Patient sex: M
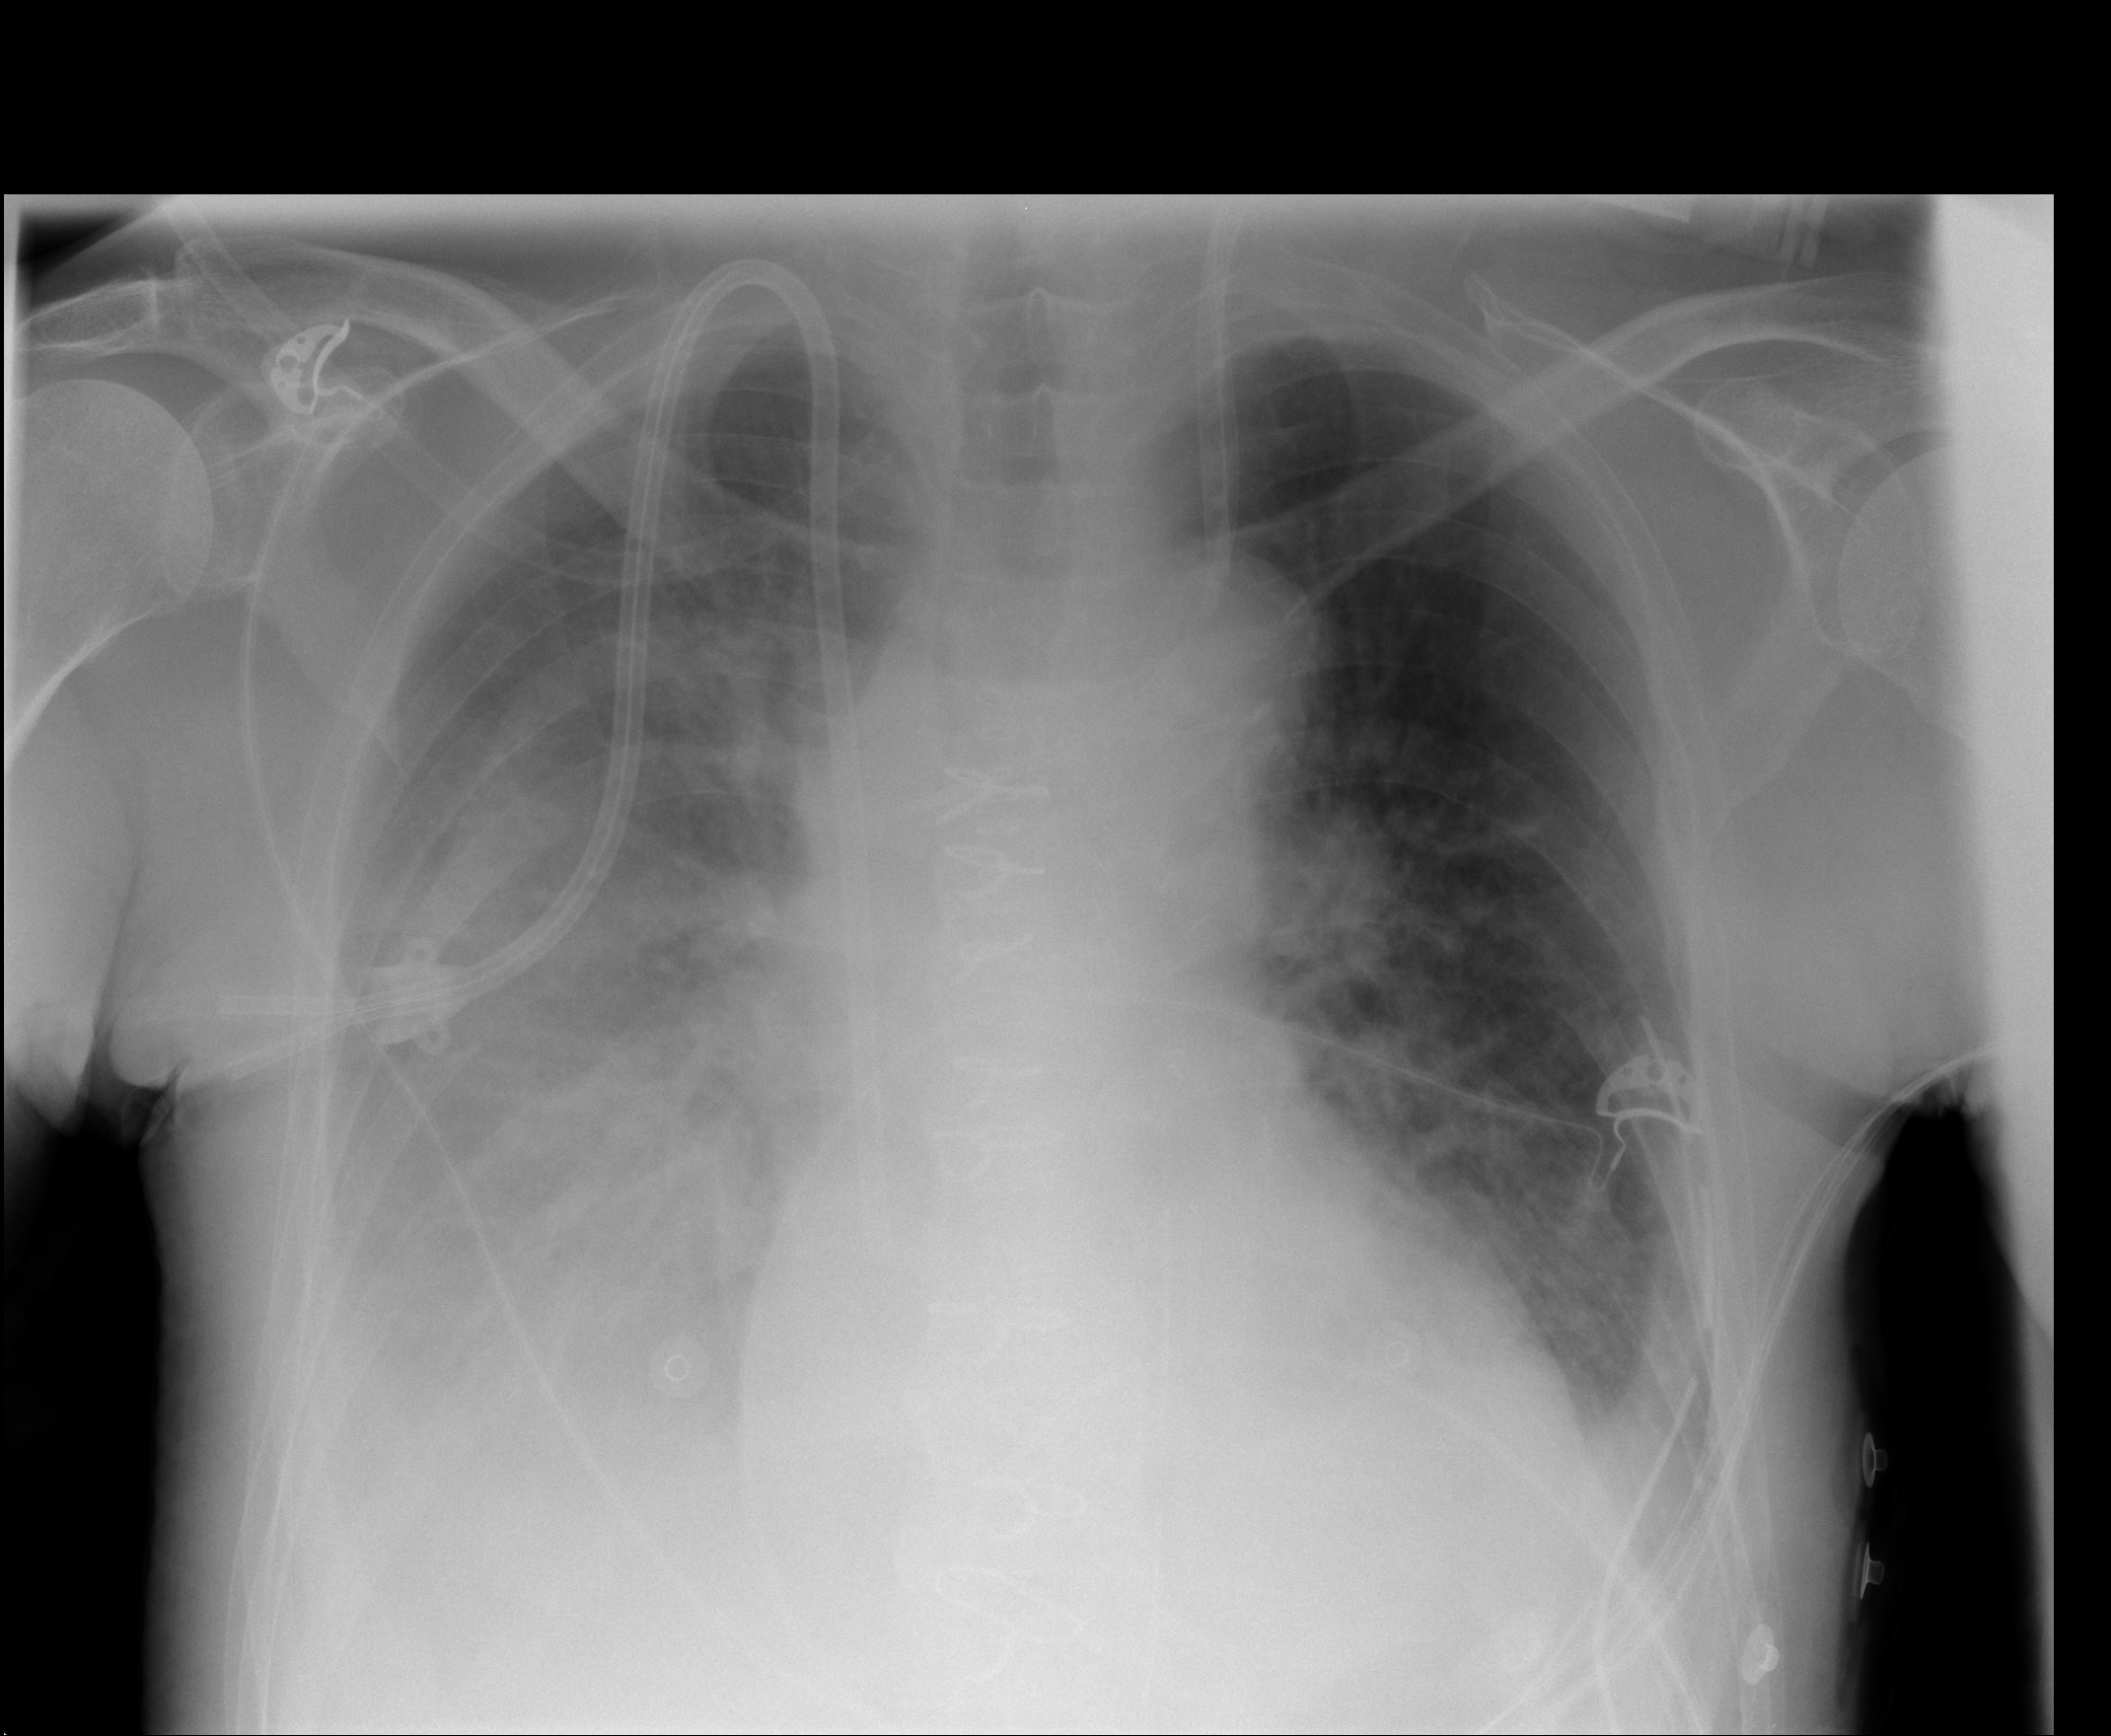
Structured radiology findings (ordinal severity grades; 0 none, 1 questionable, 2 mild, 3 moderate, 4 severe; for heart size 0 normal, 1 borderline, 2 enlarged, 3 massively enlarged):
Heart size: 0
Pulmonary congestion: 2
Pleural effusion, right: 3
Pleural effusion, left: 2
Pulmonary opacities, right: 2
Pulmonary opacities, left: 0
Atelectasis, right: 3
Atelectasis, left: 2